Question: I put on responsive design on my yii site.
But as i add a link to the design page, this link's content does transpire in regular screen size, while it is missed when i emulate mobile size. Neither they work at my 4" android.
I try in FF and IE10 for different sizes. In FF 31.0 i tried down to 768x1024 precision - working, with less (539x544) - not.
Those links you may <URL>:
What's wrong?
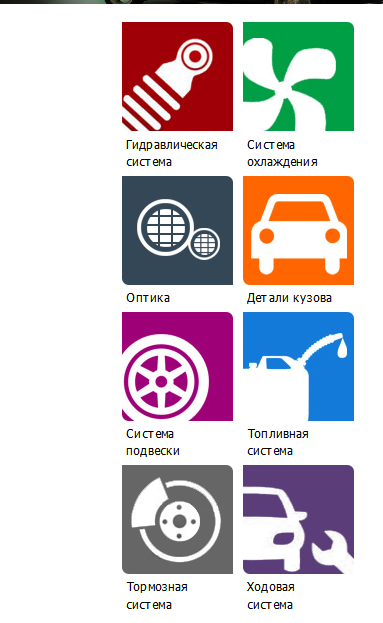
Answer: Your links doesn't work because there are two elements with categories there.
One which is VISIBLE ONLY with large resolutions.
'''
<div class="tar_category_vis tar_panel tar_open">...</div>
'''
And OTHER which is VISIBLE ONLY to small resolutions.
'''
<div class="tar_category">...</div>
'''
The small one doesn't have URLs assigned.